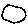
Label: circle